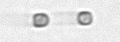
Label: Skeletonema